Field crop: tomato
Growth stage: 1
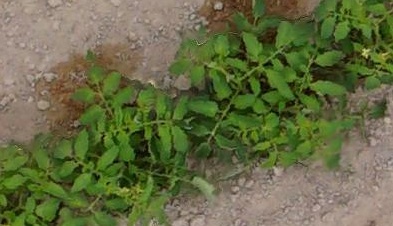
Species: tomato